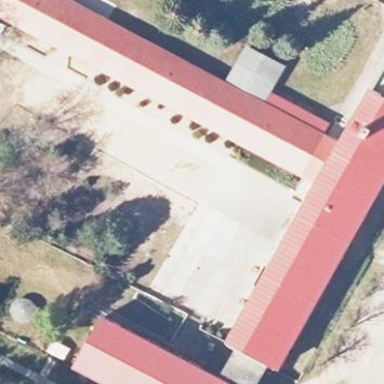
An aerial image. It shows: School building.